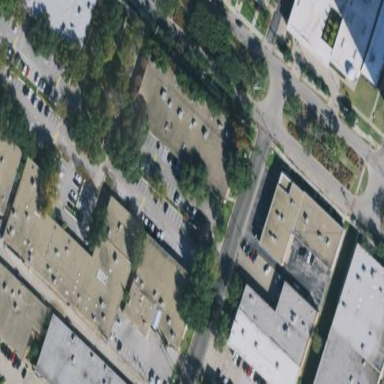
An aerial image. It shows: Commercial building.